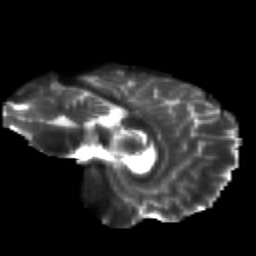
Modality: T2w
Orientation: sagittal
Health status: healthy
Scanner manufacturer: siemens
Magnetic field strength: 3 T
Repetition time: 12 s
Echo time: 0.092 s